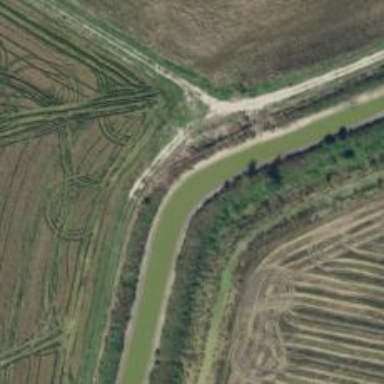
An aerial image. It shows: Canal.